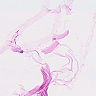
Metastatic tissue present: no